Question: I have a simple script which transfers an image file from one machine to another,
does image processing and returns a result as "dice count".
The problem is that randomly the image received is partially grey. There seems no
reason as to when the transfer is incomplete and I see no other issues in the code.
The client gives no error or any indication that sendall failed or was incomplete.
Thanks guys.

server code:
'''
def reciveImage():
#create local buffer file
fo = open("C:/foo.jpg", "wb")
print "inside reciveImage"
while True:
print "inside loop"
data = client.recv(4096)
print "data length: ", len(data)
fo.write(data)
print "data written"
if (len(data) < 4096):
break
print "break"
fo.close()
print "Image received"
'''
And the (simplifyed) client code:
'''
data = open("/home/nao/recordings/cameras/image1.jpg", "rb")
# prepare to send data
binary_data = data.read()
data.close()
sock.sendall(binary_data)
'''
Normal server output:
'''
Client Command: findBlob. Requesting image...
inside reciveImage
inside loop
data length: 4096
data written
#... This happens a bunch of times....
inside loop
data length: 4096
data written
inside loop
data length: 1861
data written
Image received
dice count: 0
Waiting for a connection
'''
But randomly it will only loop a few times or less, like:
'''
Client Command: findBlob. Requesting image...
inside reciveImage
inside loop
data length: 1448
data written
Image received
dice count: 0
Waiting for a connection
'''
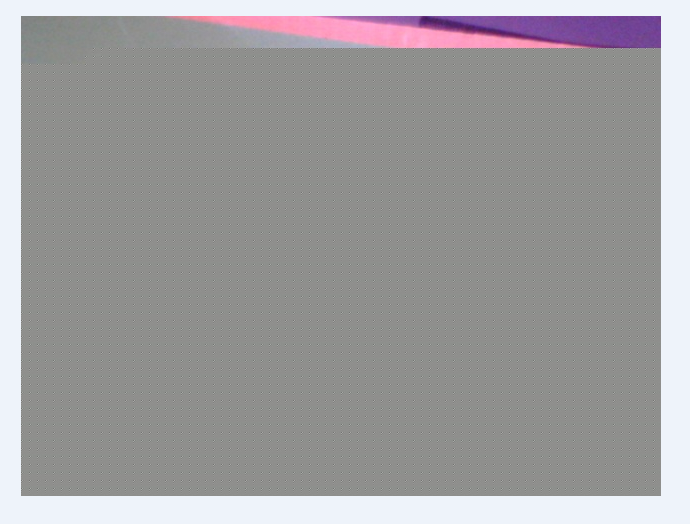
Answer: recv does not block until all data are received, it only blocks until some data are received and returns them. E.g. if the client send first 512 bytes and then a second later another 512 byte your recv will return the first 512 bytes, even if you asked for 4096. So you should only break if recv returns, that no more data are available (connection closed).